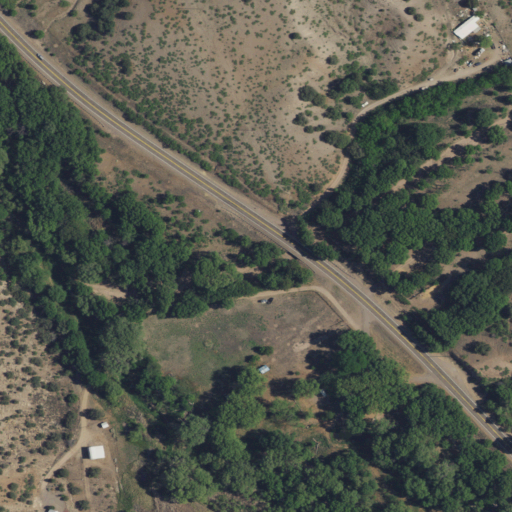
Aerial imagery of valley in New Mexico named Cordell Canyon containing woody wetlands, shrub, herbaceous wetlands, open development, low intensity development, pasture, and medium intensity development